Question: My program is one where you can place points of a field drawing from an FRC competition and then you can see the path that you have defined using those points.
The first step of the program is calibrating (finding the pixel to real distance scale) and I am currently adding the functionality of defining the field (the field walls, obstacles, etc...). I am first trying to define the field borders. To do this I was thinking about selecting points on the drawing and then add them to a polygon, then subtracting the polygon from a rectangle the same size as the field image.
The problem is that when testing this it shows my subtracted shape offset for some reason. I have looked at the <URL> about 'Shape.intersect', however, it does not help. I have checked all the layout positions, scales, etc. of the 'AnchorPane' and its children I place inside of it, but it all returns either 0 or 1s.
Here is a drawing of what it returns:
The red rectangle is the rectangle that is the size of the image.
The purple is the overlap between the rectangle and the polygon selected.
The grey is the 'Shape.subtract()' resultant.
What I want is that the 'Shape.substract' (the grey) has its empty spot on top of the purple and fit perfectly. But as you can see in this image the purple overlaps with the grey.
This is how I want it to look like:
<URL>
Here is a testing environment I have created to reproduce the phenomenon:
Main.java
'''
import java.io.IOException;
import javafx.application.Application;
import javafx.fxml.FXMLLoader;
import javafx.scene.Parent;
import javafx.scene.Scene;
import javafx.stage.Stage;
public class Main extends Application {
public Main() {
}
public static void main(String[] args) {
launch(args);
}
@Override
public final void start(Stage primaryStage) throws IOException {
Parent root = FXMLLoader.load(getClass().getResource("recreationFieldSelection.fxml"));
primaryStage.setTitle("Path Planner");
primaryStage.setScene(new Scene(root));
primaryStage.show();
}
}
'''
RecreationFieldSelection.java
'''
import java.net.URL;
import java.util.ResourceBundle;
import javafx.fxml.FXML;
import javafx.fxml.Initializable;
import javafx.scene.control.TextField;
import javafx.scene.image.ImageView;
import javafx.scene.input.MouseEvent;
import javafx.scene.layout.AnchorPane;
import javafx.scene.layout.HBox;
import javafx.scene.paint.Color;
import javafx.scene.shape.Path;
import javafx.scene.shape.Polygon;
import javafx.scene.shape.Rectangle;
public class RecreationFieldSelection implements Initializable {
public AnchorPane pointPlacement;
public ImageView fieldImage;
public TextField distanceViewer;
public HBox infoPane;
private Polygon polygon = new Polygon();
private Color gray = Color.gray(.5, .6);
private Color blue = Color.rgb(0, 0, 255, .5);
private boolean now = true;
@Override
public void initialize(URL location, ResourceBundle resources) {
fieldImage.setFitHeight(1000);
fieldImage.setFitWidth(1000);
polygon.setFill(Color.TRANSPARENT);
polygon.setStroke(Color.RED);
polygon.setStrokeWidth(1);
pointPlacement.getChildren().add(polygon);
}
@FXML
public void handleMouseClicked(MouseEvent mouseEvent) {
outlineField(mouseEvent);
}
@FXML
private void outlineField(MouseEvent mouseEvent) {
polygon.getPoints().addAll(mouseEvent.getX(), mouseEvent.getY());
// If the polygon has 8 defining points
if (polygon.getPoints().size() / 2 >= 8 && now) {
now = false;
Rectangle rectangle = new Rectangle(fieldImage.getFitWidth(), fieldImage.getFitHeight());
rectangle.setFill(Color.color(1, 0, 0, .3));
Path subtract = (Path) Polygon.subtract(rectangle, polygon);
subtract.setFill(gray);
subtract.setStroke(gray);
subtract.setStrokeWidth(1);
polygon.setFill(blue);
pointPlacement.getChildren().addAll(subtract);
}
}
}
'''
recreationFieldSelection.fxml
'''
<?xml version="1.0" encoding="UTF-8"?>
<?import javafx.geometry.Insets?>
<?import javafx.scene.control.ScrollPane?>
<?import javafx.scene.image.ImageView?>
<?import javafx.scene.layout.AnchorPane?>
<?import javafx.scene.layout.VBox?>
<VBox xmlns:fx="http://javafx.com/fxml/1" spacing="5.0" xmlns="http://javafx.com/javafx/8"
fx:controller="testing.RecreationFieldSelection">
<padding>
<Insets bottom="5.0" left="5.0" right="5.0" top="5.0"/>
</padding>
<ScrollPane VBox.vgrow="ALWAYS" prefViewportHeight="150.0" prefViewportWidth="200.0">
<AnchorPane fx:id="pointPlacement">
<ImageView onMouseClicked="#handleMouseClicked" pickOnBounds="true" preserveRatio="true" fx:id="fieldImage"/>
</AnchorPane>
</ScrollPane>
</VBox>
'''
The rest of the code is <URL>.
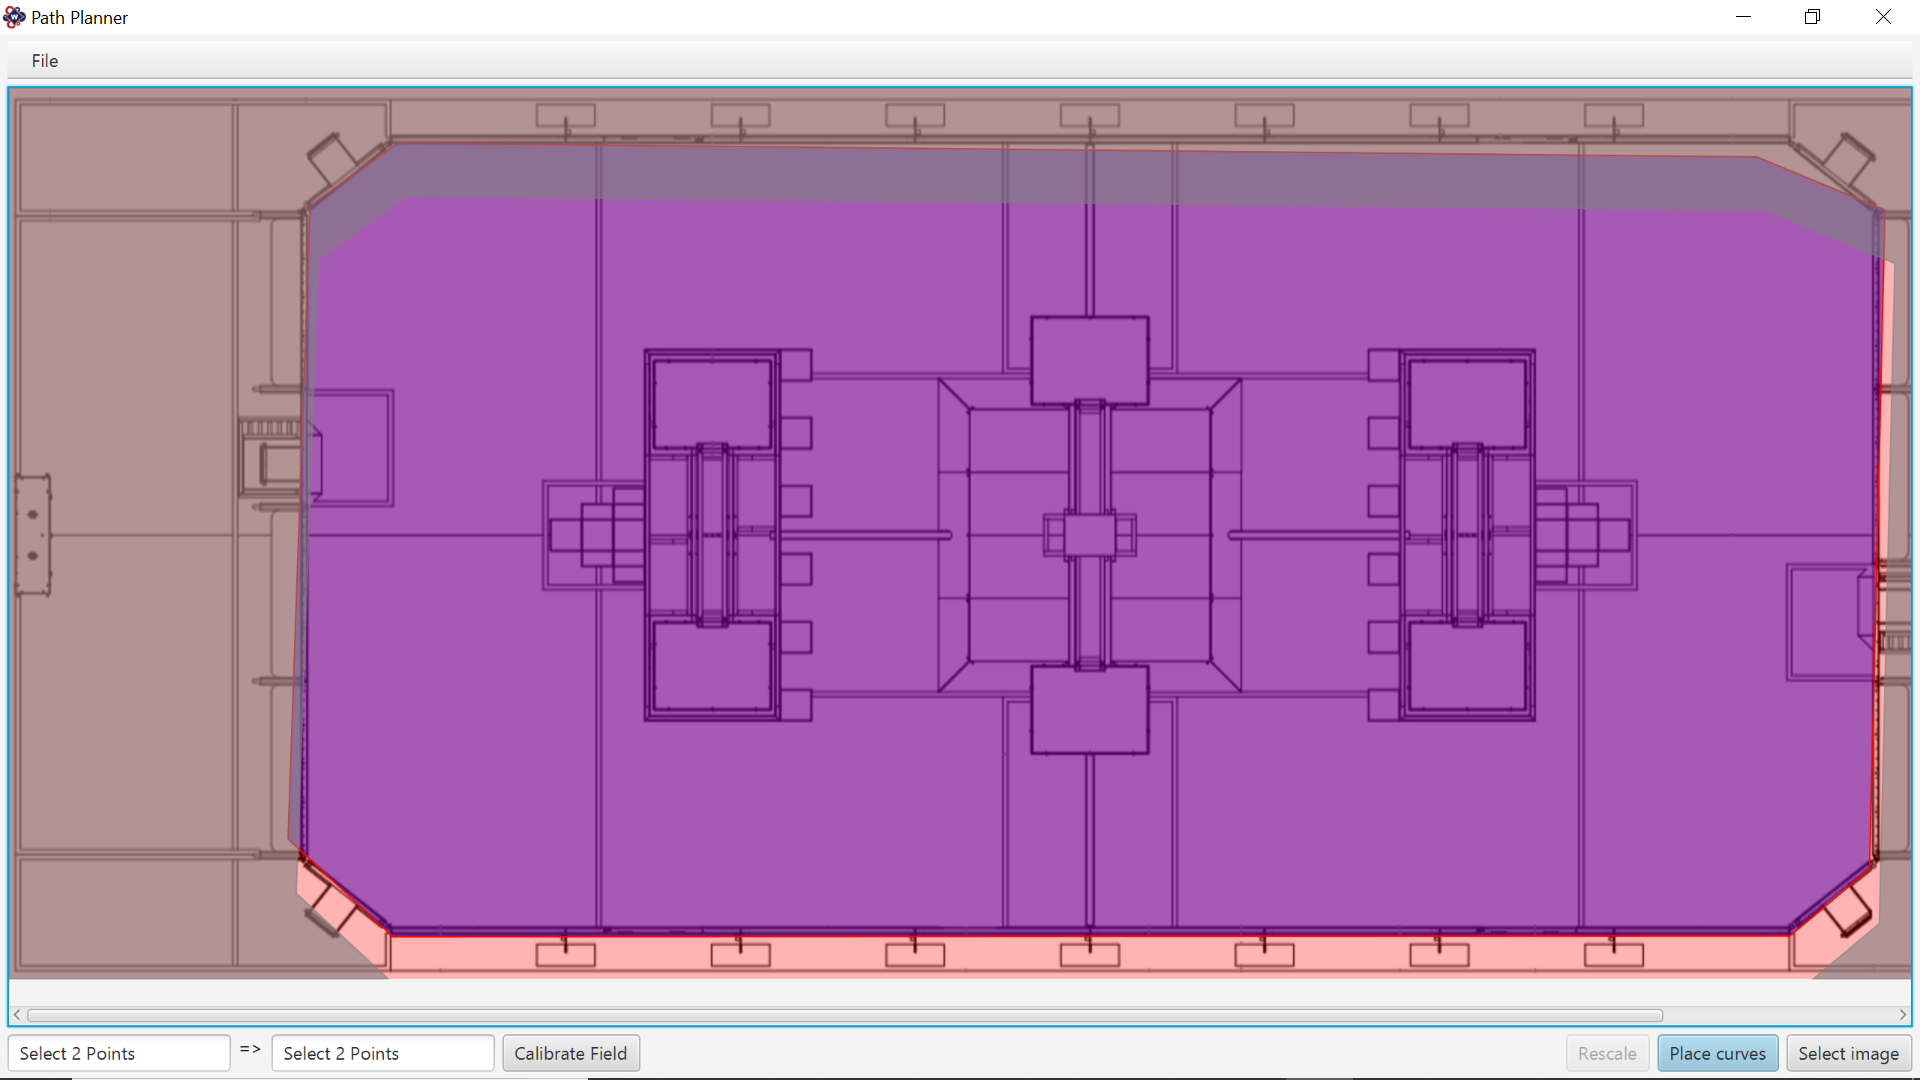
Answer: The problem is the result of a combination of 2 factors: padding and node hierarchy; and might be a bug. The important point to note is from 'subtract''s doc:
> Before the final operation the areas of the input shapes are transformed to the parent coordinate space of their respective topmost parent nodes.
Which means that it matters where the nodes are in the hierarchy when the subtraction is made. If the nodes are in a parent with padding, it is taken into account during the coordinate transforms, and that causes the shift you see.
Your workarounds are either to remove the padding on the problematic side(s) (depends on the alignment in the node), translate the shifted node by the padding amount (cancelling the padding shift), or to add the polygon to the hierarchy after the subtract operation where you add 'subtract':
'''
pointPlacement.getChildren().addAll(subtract, polygon);
'''
For a slightly more in-depth analysis, I created the following MCVE:
'''
public class Main2 extends Application {
private final double size = 400;
public static void main(String[] args) {
launch(args);
}
@Override
public final void start(Stage stage) throws IOException {
AnchorPane pane = new AnchorPane();
pane.setStyle("-fx-background-color: lightgray;");
VBox root = new VBox(pane);
VBox.setVgrow(pane, Priority.ALWAYS);
root.setPadding(new Insets(10, 10, 10, 10));
stage.setTitle("add none");
stage.setScene(new Scene(root));
stage.setWidth(size + 50);
stage.setHeight(size + 70);
draw(pane);
stage.show();
// stage.hide();
// draw(pane);
// stage.show();
}
private void draw(AnchorPane pane) {
Rectangle big = new Rectangle(size, size);
big.setFill(Color.RED.deriveColor(0, 1, 1, 0.3));
big.setStroke(Color.RED);
pane.getChildren().add(big);
Rectangle small = new Rectangle(size/2, size/2);
small.setFill(Color.BLUE.deriveColor(0, 1, 1, 0.3));
small.setStroke(Color.BLUE);
pane.getChildren().add(small);
Shape subtract = Shape.subtract(big, small);
subtract.setFill(Color.LIME.deriveColor(0, 1, 1, 0.3));
subtract.setStroke(Color.LIME);
// pane.getChildren().add(big);
// pane.getChildren().add(small);
pane.getChildren().add(subtract);
}
}
'''
There are several cases to note:
- 'draw'- 'draw''draw'- <URL>